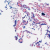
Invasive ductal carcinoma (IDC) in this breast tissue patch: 0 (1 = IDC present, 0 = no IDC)